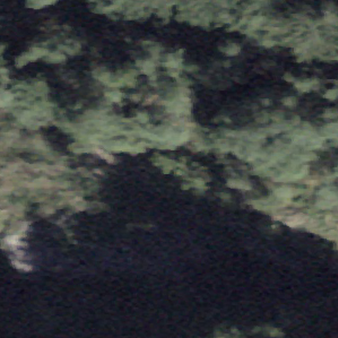
Label: other